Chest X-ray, AP view. Patient: 73 years old, sex M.
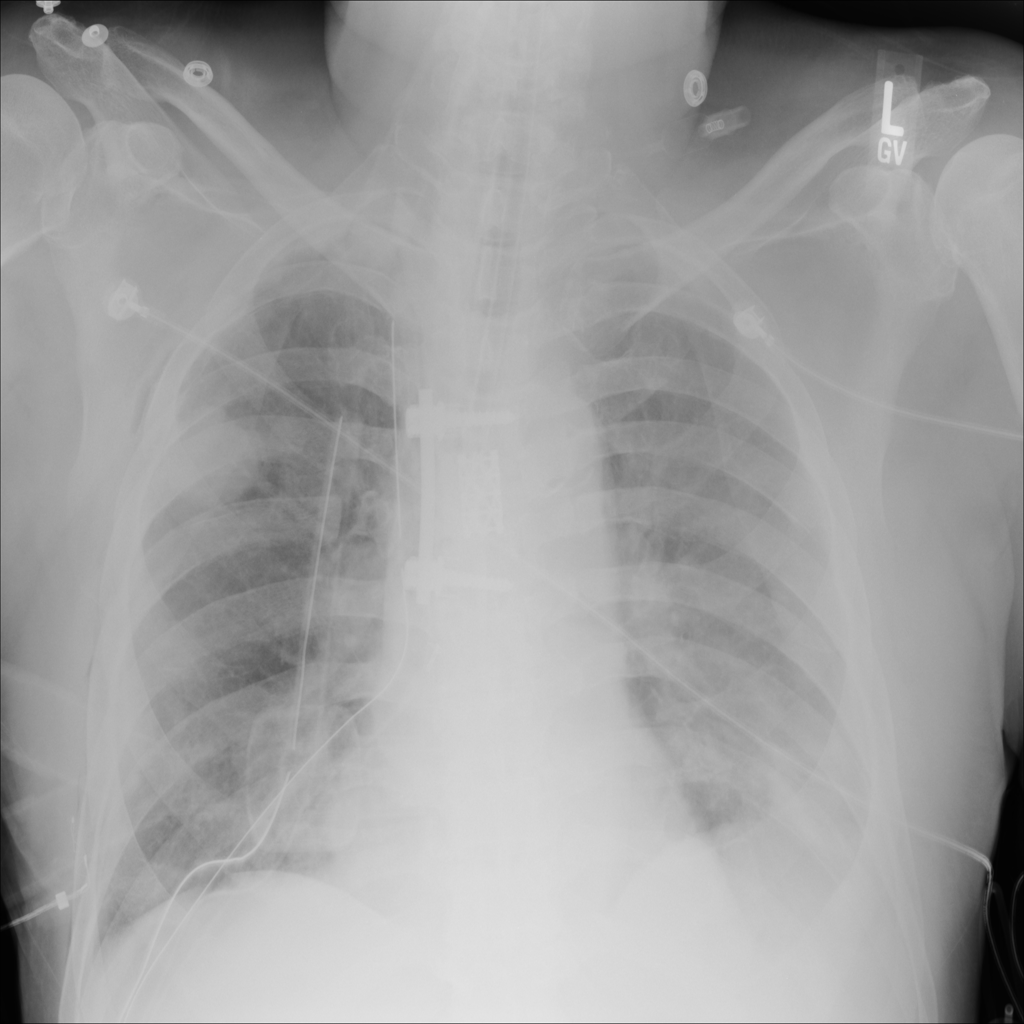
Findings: Atelectasis, Effusion